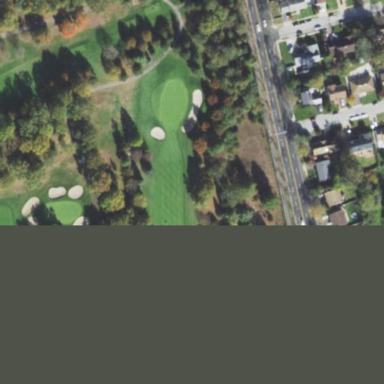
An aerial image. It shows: Golf fairway surrounded by grass.